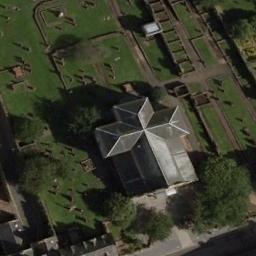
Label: church